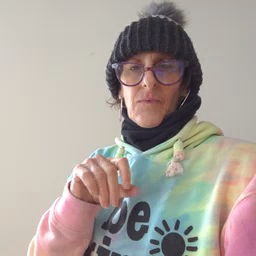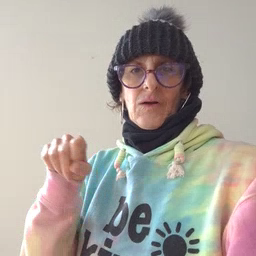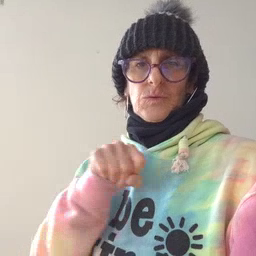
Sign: shoe